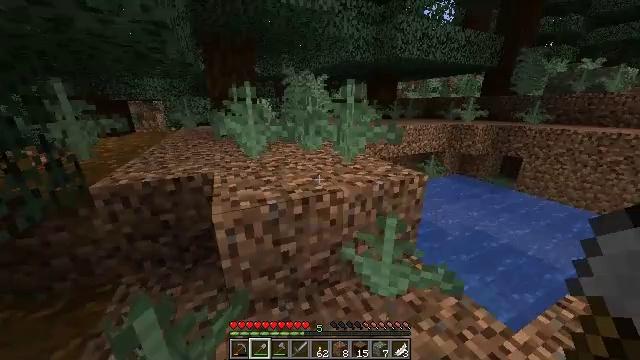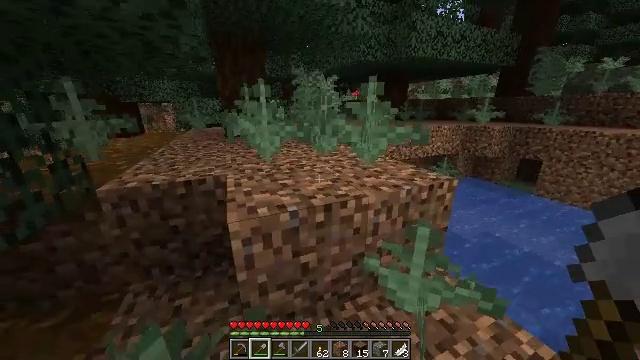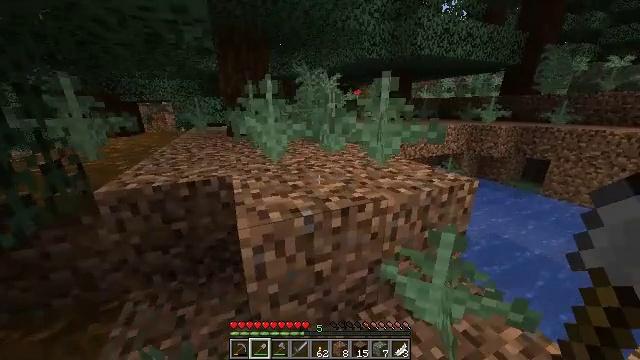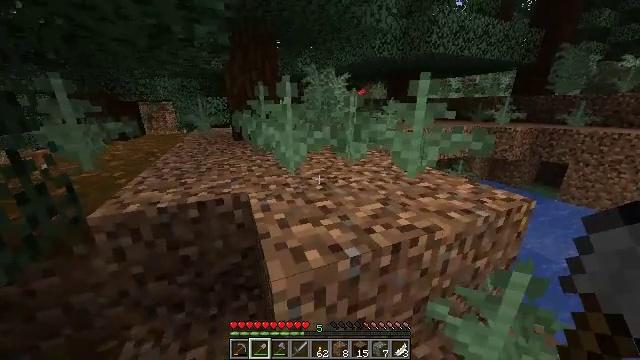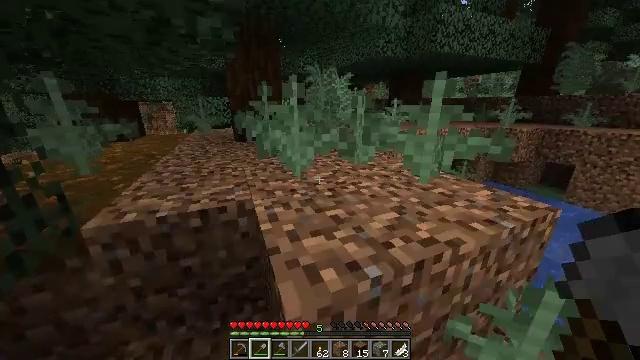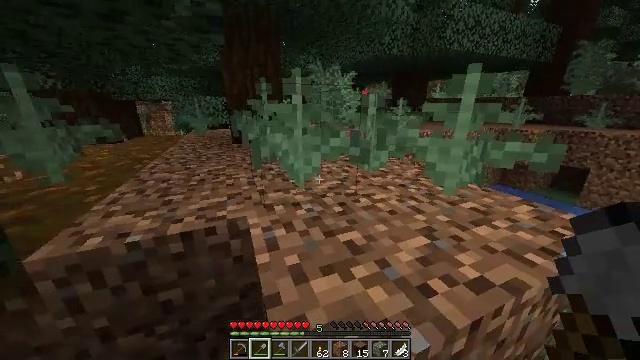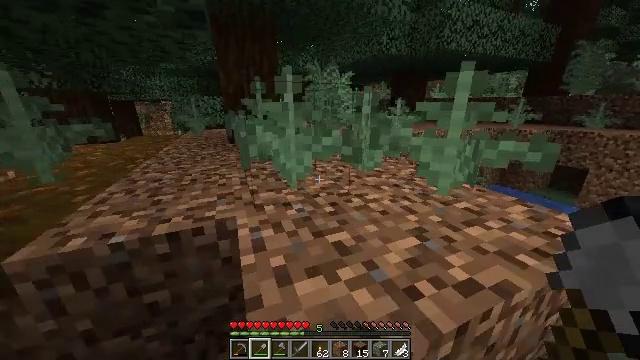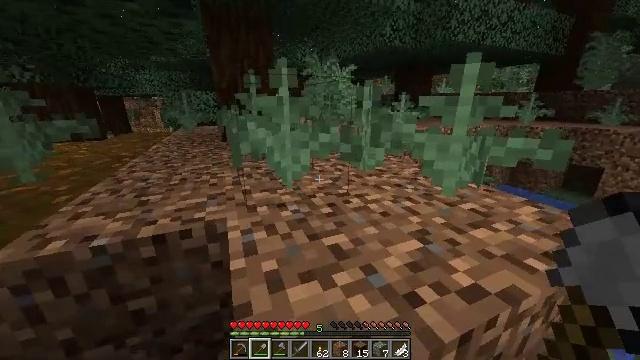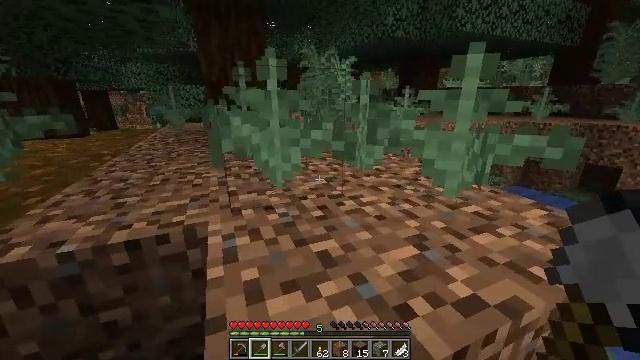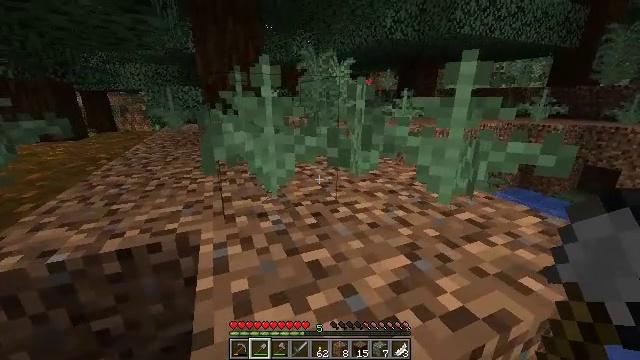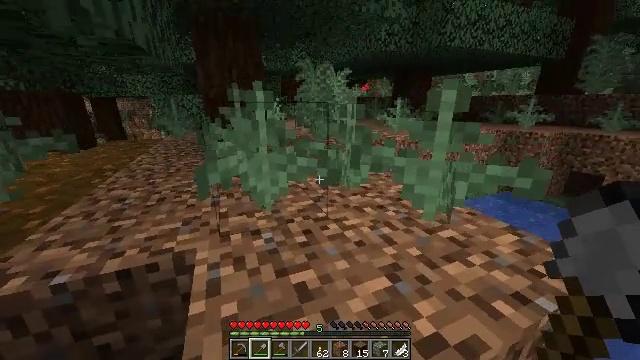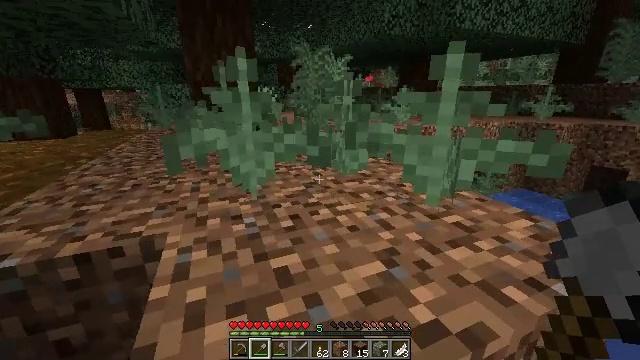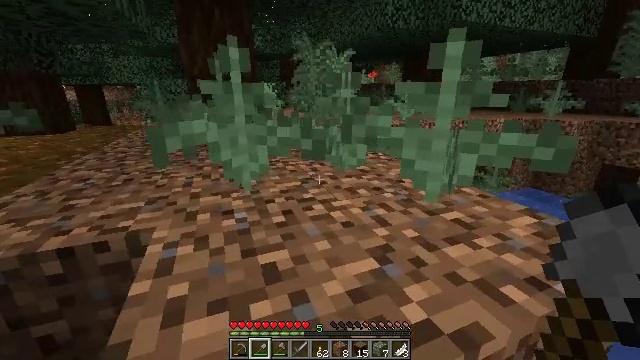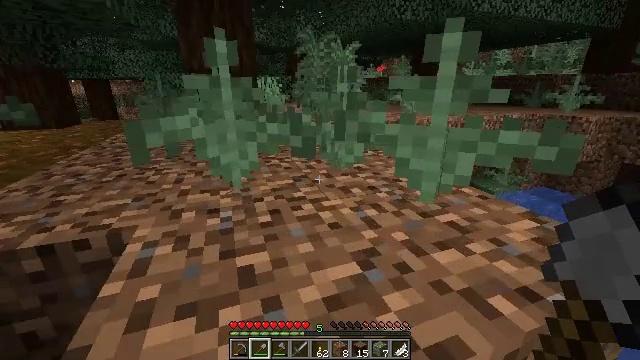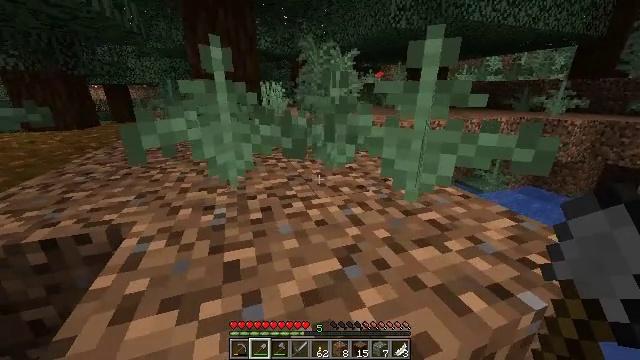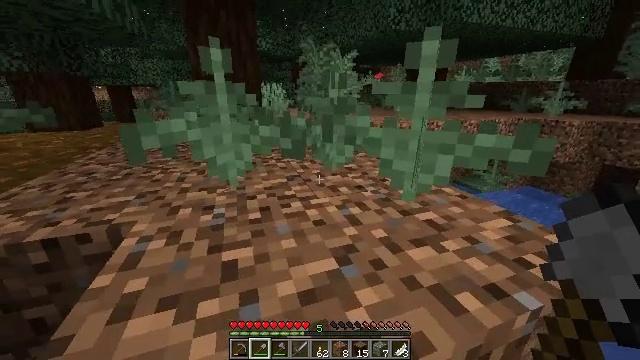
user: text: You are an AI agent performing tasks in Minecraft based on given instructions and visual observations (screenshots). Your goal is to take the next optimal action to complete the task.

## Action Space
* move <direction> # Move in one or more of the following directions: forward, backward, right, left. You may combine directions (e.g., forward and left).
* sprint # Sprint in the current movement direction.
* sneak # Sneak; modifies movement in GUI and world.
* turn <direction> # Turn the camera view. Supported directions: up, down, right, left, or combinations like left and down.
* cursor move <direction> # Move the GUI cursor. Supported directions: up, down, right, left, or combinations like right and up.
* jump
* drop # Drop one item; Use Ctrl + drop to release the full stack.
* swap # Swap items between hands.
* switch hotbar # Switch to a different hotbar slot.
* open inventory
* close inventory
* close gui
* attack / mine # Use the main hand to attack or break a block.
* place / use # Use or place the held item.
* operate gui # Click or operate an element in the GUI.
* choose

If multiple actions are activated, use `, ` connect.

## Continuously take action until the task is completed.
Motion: motion action
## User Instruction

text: Mine the sweet berry bush.
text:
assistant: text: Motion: move forward and move left, sprint, turn left
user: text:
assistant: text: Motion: move forward and move left, sprint
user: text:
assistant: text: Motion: move forward and move left, sprint
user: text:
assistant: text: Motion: move forward, sprint
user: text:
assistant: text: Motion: move forward, sprint
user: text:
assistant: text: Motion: move forward, sprint
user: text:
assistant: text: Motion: sprint
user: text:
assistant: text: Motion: move forward, sprint
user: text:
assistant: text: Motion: move forward, sprint, jump
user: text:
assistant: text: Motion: move forward, sprint, jump
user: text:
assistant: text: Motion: move forward, sprint, jump
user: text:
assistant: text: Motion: move forward, sprint, jump
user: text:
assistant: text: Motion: move forward, sprint, turn left, jump
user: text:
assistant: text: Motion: move forward, sprint
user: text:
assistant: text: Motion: move forward, sprint
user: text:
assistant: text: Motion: move forward, sprint
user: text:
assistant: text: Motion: move forward, sprint
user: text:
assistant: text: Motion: move forward, sprint, turn left
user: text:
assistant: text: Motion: move forward, sprint, turn left and up
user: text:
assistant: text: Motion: move forward, sprint, turn left and up
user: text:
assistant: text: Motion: move forward, sprint, turn left
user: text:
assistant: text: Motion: move forward, sprint
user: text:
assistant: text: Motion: move forward and move left, sprint, turn left and up
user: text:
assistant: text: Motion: move forward and move left, sprint
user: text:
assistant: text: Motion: move forward and move left, sprint, jump
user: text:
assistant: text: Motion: move forward and move left, sprint, jump
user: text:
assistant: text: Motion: move forward and move left, sprint, turn right, jump
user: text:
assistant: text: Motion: move forward, sprint, turn right, jump
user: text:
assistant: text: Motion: move forward, sprint, jump
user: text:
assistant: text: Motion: move forward, sprint, jump